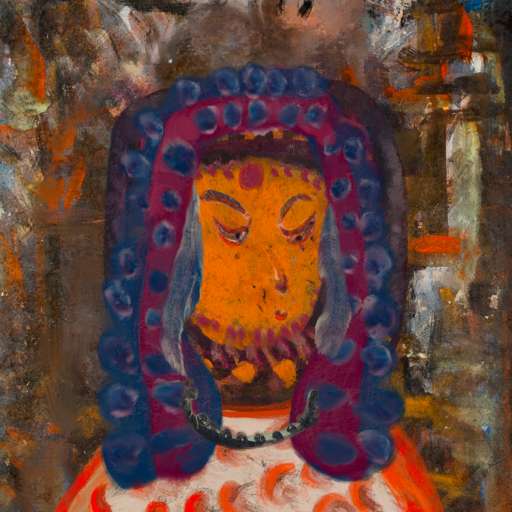
Background: GypsyQueen, Head And Neck Side: Doll_w_Hair, Face Side: Hypocrite, Bust: Rupkatha, Hair Side: Hill_Girl, Head Accessory: Blank, Second Necklace: Blank, Necklace: Childish, Baby: Blank